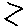
Label: zigzag